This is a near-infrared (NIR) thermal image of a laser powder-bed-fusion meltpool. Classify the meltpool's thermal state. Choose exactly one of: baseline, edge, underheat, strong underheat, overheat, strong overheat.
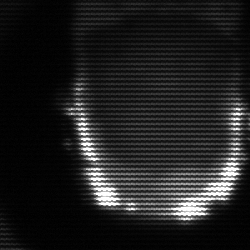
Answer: strong underheat